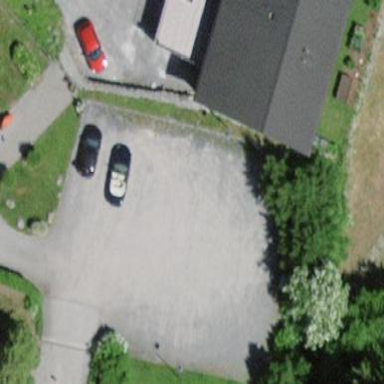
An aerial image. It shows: Parking area with asphalt surface.